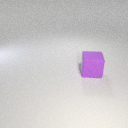
large purple rubber cube